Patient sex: M
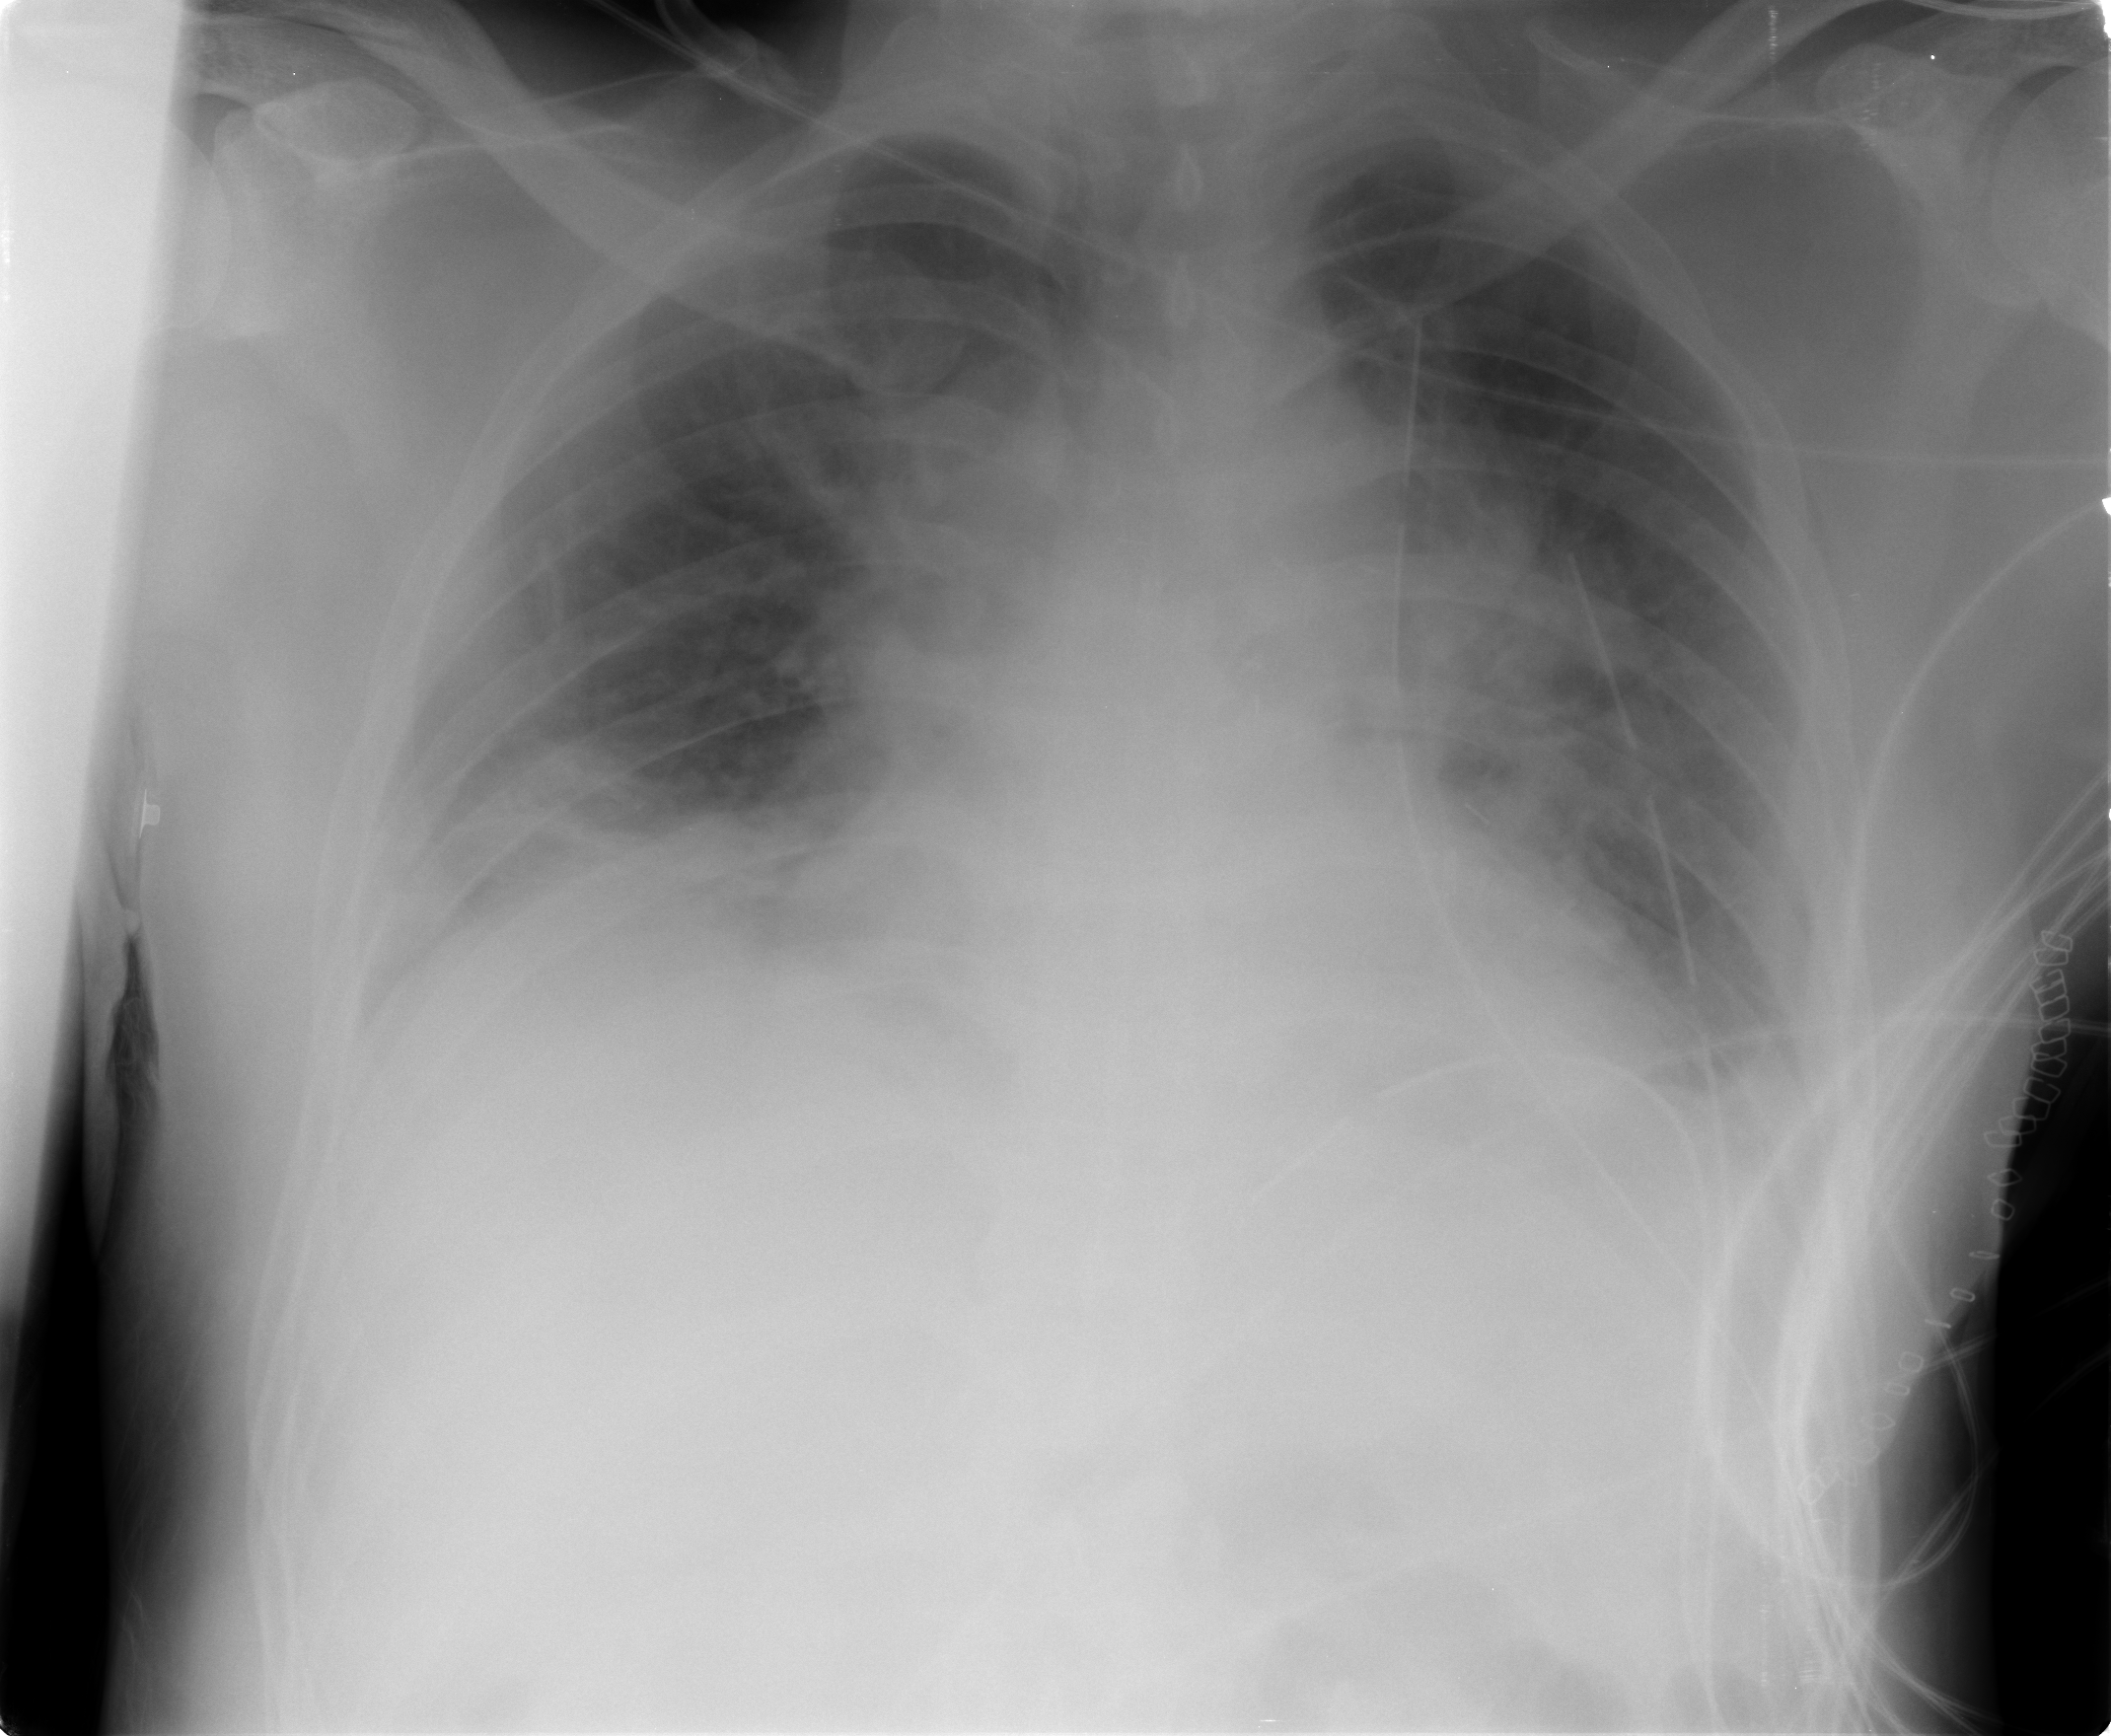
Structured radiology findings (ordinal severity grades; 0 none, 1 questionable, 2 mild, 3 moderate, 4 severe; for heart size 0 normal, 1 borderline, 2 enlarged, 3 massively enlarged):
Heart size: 0
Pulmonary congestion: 2
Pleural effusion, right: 3
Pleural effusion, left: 2
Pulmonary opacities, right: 2
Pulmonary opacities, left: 2
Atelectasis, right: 3
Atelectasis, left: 2